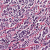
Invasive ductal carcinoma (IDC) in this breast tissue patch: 1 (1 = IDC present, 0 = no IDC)